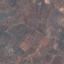
Label: PermanentCrop